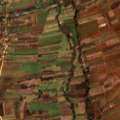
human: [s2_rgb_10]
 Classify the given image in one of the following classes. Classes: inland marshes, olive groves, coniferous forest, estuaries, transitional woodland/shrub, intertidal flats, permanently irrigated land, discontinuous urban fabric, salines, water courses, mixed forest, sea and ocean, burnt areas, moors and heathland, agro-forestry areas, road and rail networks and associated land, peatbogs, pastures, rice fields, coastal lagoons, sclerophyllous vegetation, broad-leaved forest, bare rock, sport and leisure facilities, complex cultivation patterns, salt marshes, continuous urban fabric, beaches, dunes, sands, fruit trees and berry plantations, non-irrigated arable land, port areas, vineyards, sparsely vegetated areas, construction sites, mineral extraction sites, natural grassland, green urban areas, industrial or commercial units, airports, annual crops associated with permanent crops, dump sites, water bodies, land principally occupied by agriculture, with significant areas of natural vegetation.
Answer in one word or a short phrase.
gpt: fruit trees and berry plantations, complex cultivation patterns, land principally occupied by agriculture, with significant areas of natural vegetation